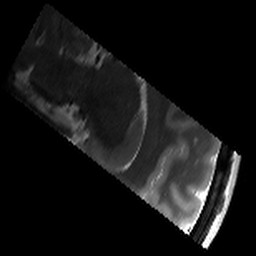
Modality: T2w
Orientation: sagittal
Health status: healthy
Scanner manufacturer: siemens
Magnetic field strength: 3 T
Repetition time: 8.02 s
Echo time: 0.08 s